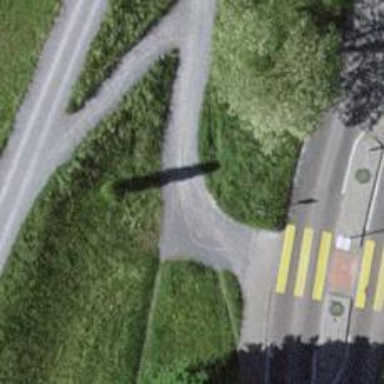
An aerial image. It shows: Path with fine gravel surface.